Question: I have basically done:
'''
$(document).ready(function() {
$('#calendar').fullCalendar({
defaultView: 'agendaWeek',
firstDay:1,
allDaySlot:false,
axisFormat: 'h(:mm)tt',
slotMinutes: 15,
defaultEventMinutes:45,
'''
so my left side shows times in 15 minute slots.
The problem is, ive set an event to run from 10:00am to 10:45 and it shows the event, but it appears the event ends at 10:30.
I've added a screenshot, the event on the left side is set in json like:
'''
array(
'id' => 333,
'title' => "John",
'start' => "May 5 2011 10:00:00",
'end' => "May 5 2011 10:45:00",
'url' => "http://yahoo.com/",
'allDay'=> false,
'color' => 'red', // an option!
'textColor'=> 'black' // an option!
),
'''
and if you look on the screenshot,

i've added a light blue background where I think the event should end, on the 10:45 slot. Any suggestions?
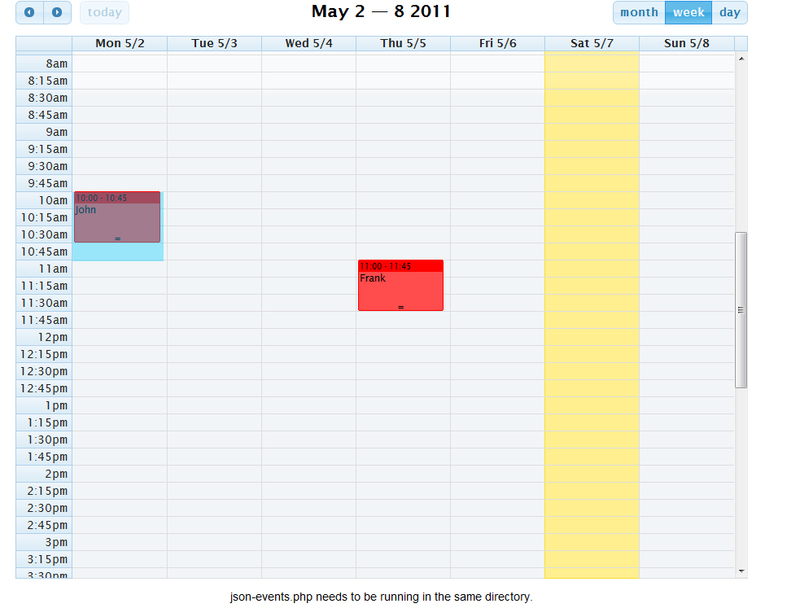
Answer: I think you are reading it wrong. If you notice, your event covers three slots (10, 10:15:, and 10:30). It ends where the 10:45 slot starts. If you had a new event that bumped up agains your first event, you would want it to start at 10:45. Therefore, it would take up the 10:45 slot just like your first take takes up the 10 slot because it started at 10.